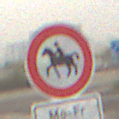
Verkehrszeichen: VerbotReiter
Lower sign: ZeitangabenMitBeschraenkungAufWochentage2
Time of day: MorningAfternoon
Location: Outdoor (Suburban)
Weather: Overcast
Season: NotSpecified
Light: Natural